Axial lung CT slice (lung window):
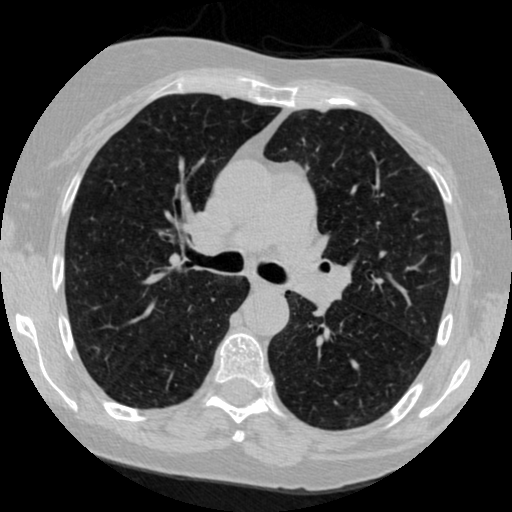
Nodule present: no